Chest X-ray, AP view. Patient: 35 years old, sex F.
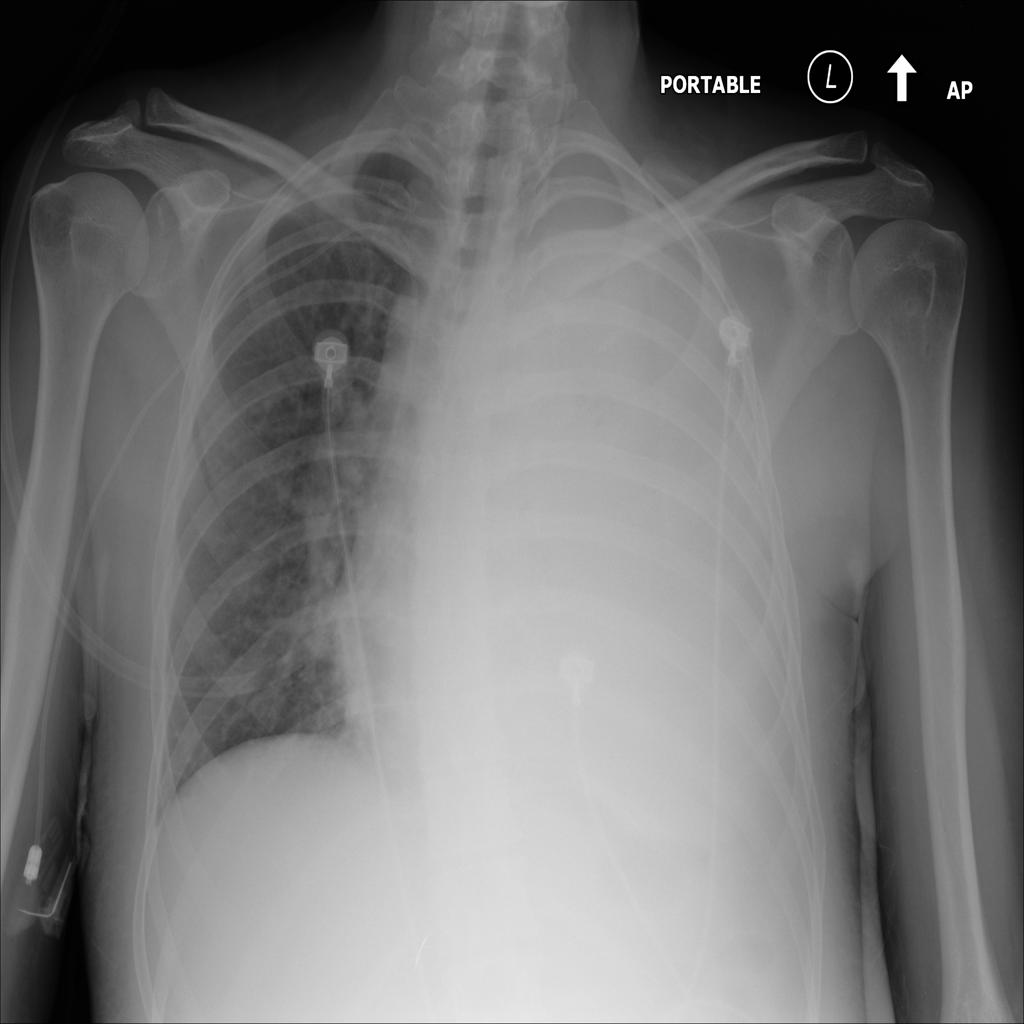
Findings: Edema